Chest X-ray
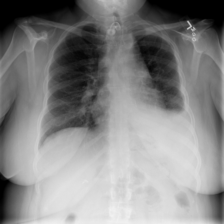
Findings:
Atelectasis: negative
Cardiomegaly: negative
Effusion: negative
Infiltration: negative
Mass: negative
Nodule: negative
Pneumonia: negative
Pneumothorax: negative
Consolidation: negative
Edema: negative
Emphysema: negative
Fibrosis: negative
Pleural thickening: negative
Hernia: negative